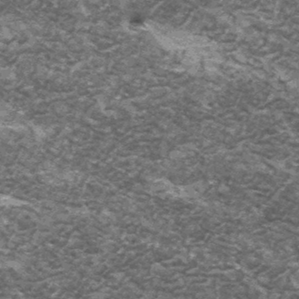
Label: frost